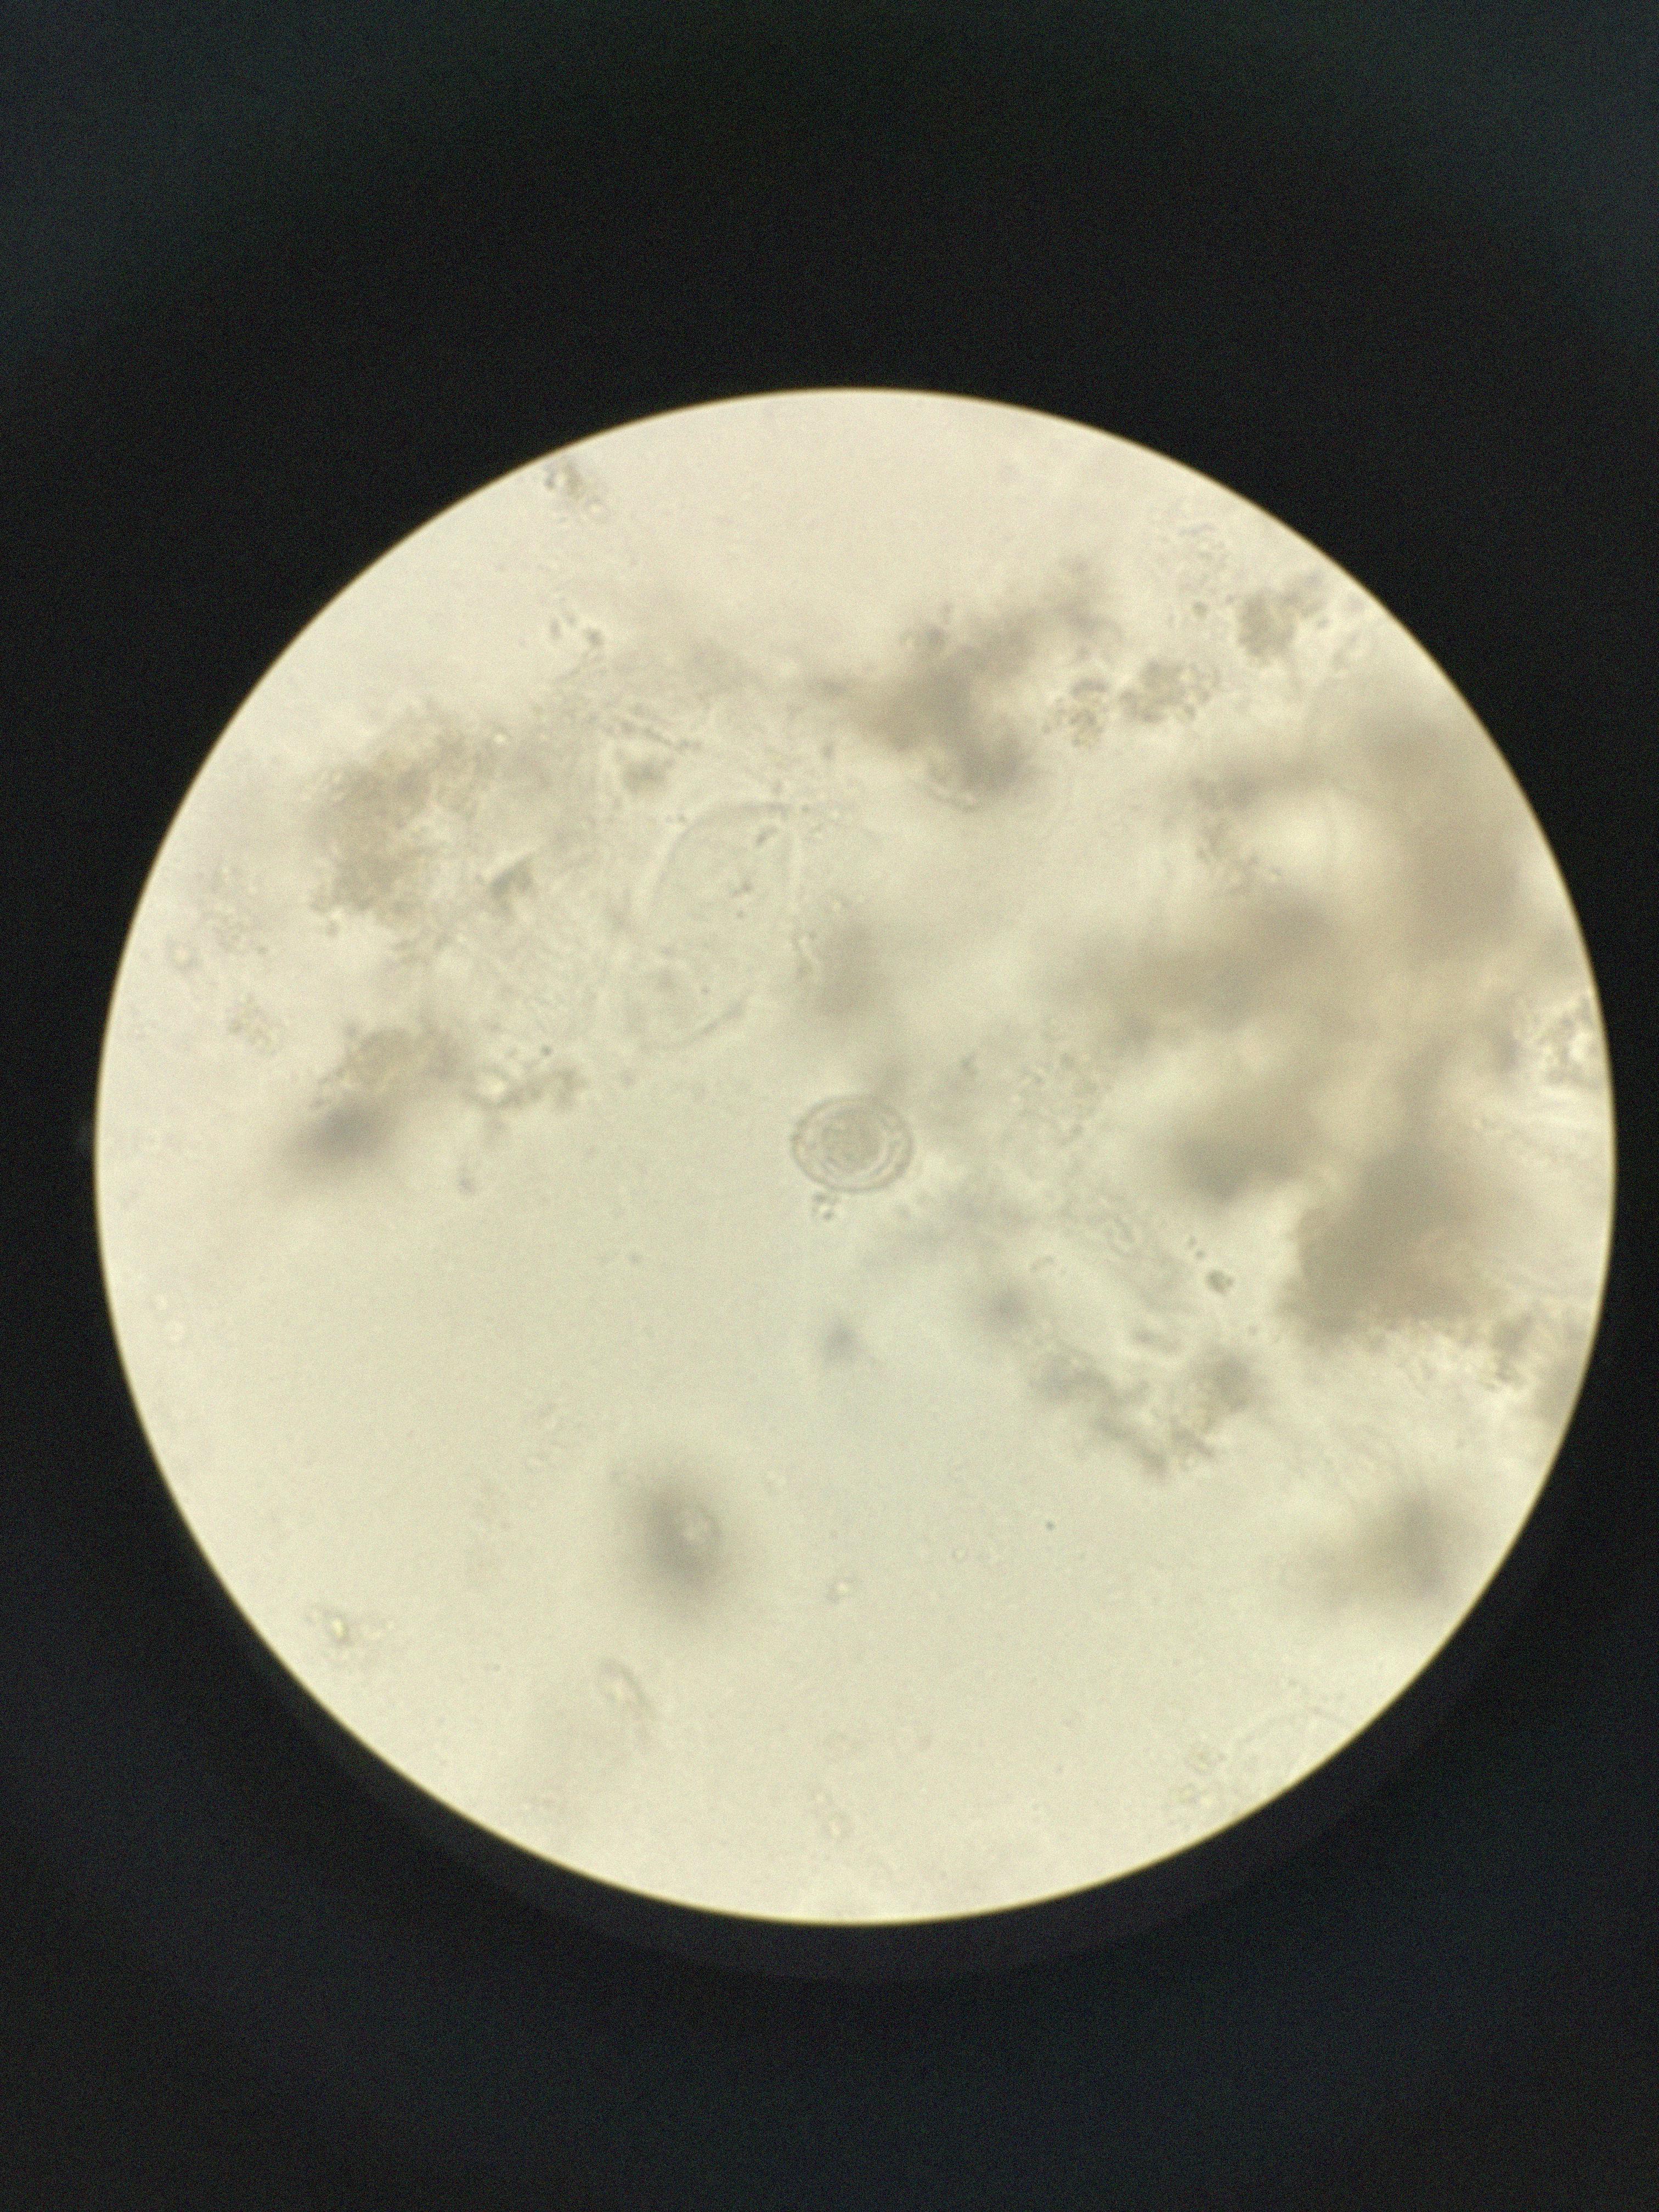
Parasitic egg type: Hymenolepis nana